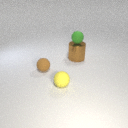
small green rubber sphere above large brown metal cylinder